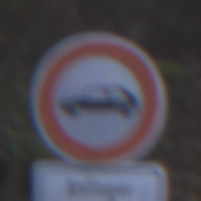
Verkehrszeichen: VerbotPersonenkraftwagen
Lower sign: PersonengruppenFrei2
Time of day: MorningAfternoon
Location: Outdoor (Nature)
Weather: Overcast
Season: Winter
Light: Natural